Question: I try to write a simple graphical editor. I have next problem, when i'm painting some curve using 'SolidBrush()', I get the interrupted one (look image). I need to get uninterrupted curve. I try to use capture of mouse for this, but it doesn't work (result the same). How I can fix it? Look code below for MouseMove event handler:
'''
void pictureBox1_MouseMove(object sender, MouseEventArgs e)
{
if (isMouseDown)
{
pictureBox1.Capture = true; // I try to capture mouse here
Graphics g = Graphics.FromHwnd(this.pictureBox1.Handle);
g.FillRectangle(new SolidBrush(Color.Black), e.X, e.Y, 1, 1);
}
}
'''

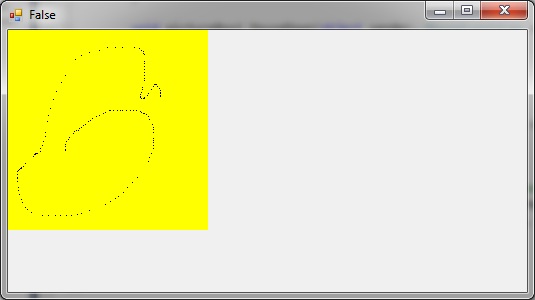
Answer: It depends on the speed of your mouse moves, sometimes MouseMove event will fire more often and sometimes not. I think it also depends how much is your machine loaded at that particular moemnt. If you draw lines between two points they won't be curved but straight. Instead you should look at <URL>. That way you will get curves based on few points.
But you could do something with your code. Whenever the distance between your last mousedown and current mousedown event is greater than a threshold (you can get that empirically), you can add new dot(s) to your curve.
below is the example code which is adding one dot:
'''
public bool isMouseDown { get; set; }
Point lastPoint = Point.Empty;
public double treshold { get; set; }
private void pictureBox1_MouseMove(object sender, MouseEventArgs e)
{
if (isMouseDown)
{
pictureBox1.Capture = true; // I try to capture mouse here
Graphics g = Graphics.FromHwnd(this.pictureBox1.Handle);
if (Math.Sqrt(Math.Pow(e.X - lastPoint.X, 2) + Math.Pow(e.Y - lastPoint.Y, 2)) > treshold)
{
g.FillRectangle(new SolidBrush(Color.Black), (e.X + lastPoint.X)/2, (e.Y + lastPoint.Y)/2, 1, 1);
}
g.FillRectangle(new SolidBrush(Color.Black), e.X, e.Y, 1, 1);
lastPoint = new Point(e.X, e.Y);
}
}
private void pictureBox1_MouseDown(object sender, MouseEventArgs e)
{
isMouseDown = true;
lastPoint = new Point(e.X, e.Y);
}
private void pictureBox1_MouseUp(object sender, MouseEventArgs e)
{
isMouseDown = false;
}
'''